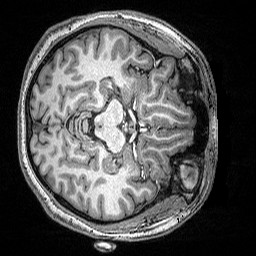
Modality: T1w
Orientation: axial